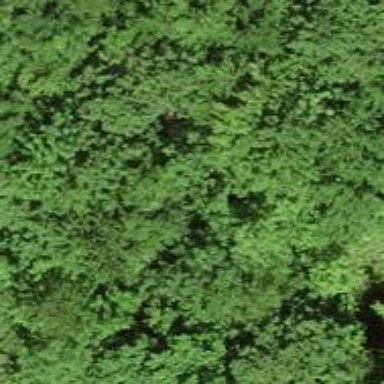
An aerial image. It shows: Deciduous broadleaved tree.